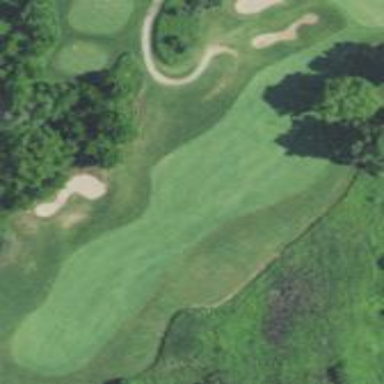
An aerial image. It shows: Grassy area designated as golf fairway.